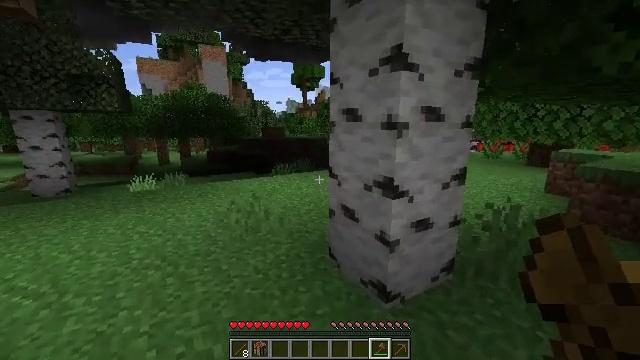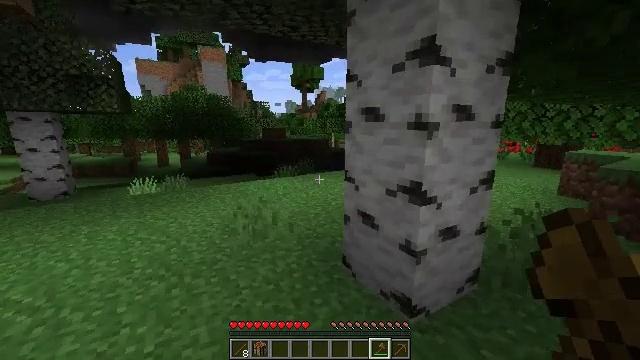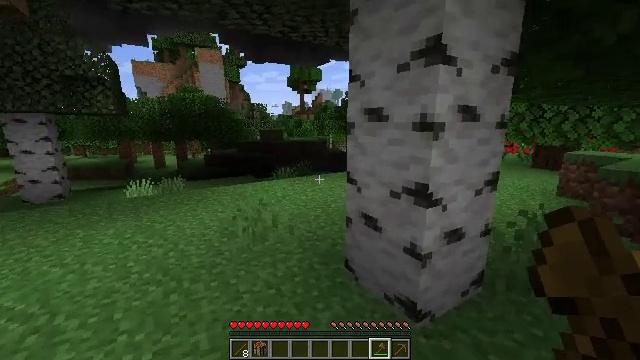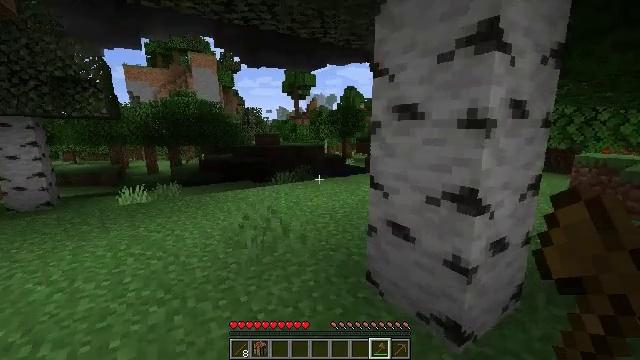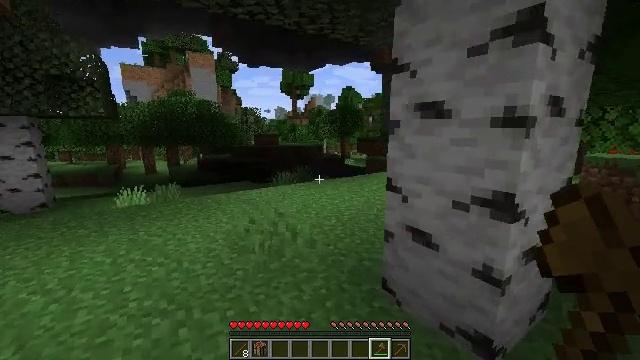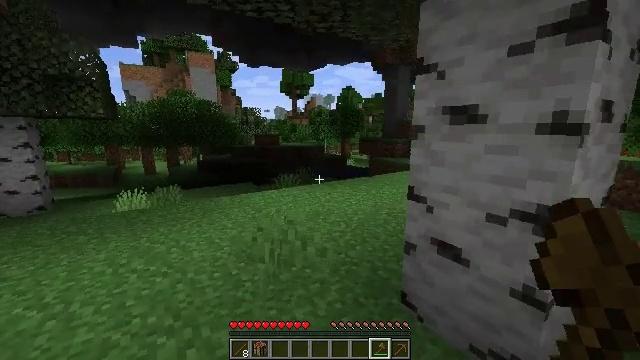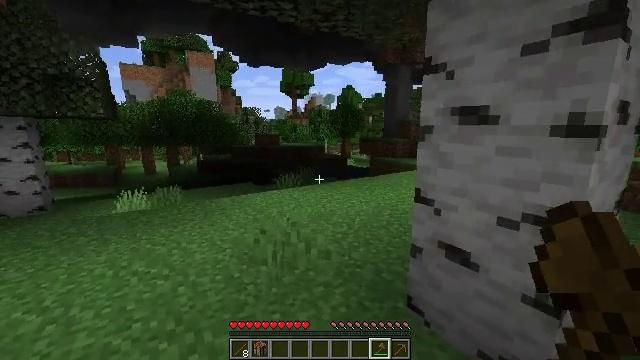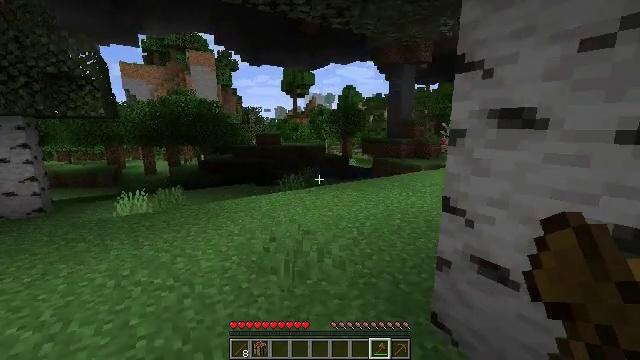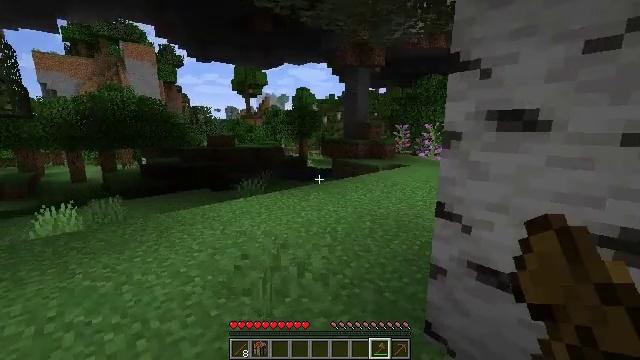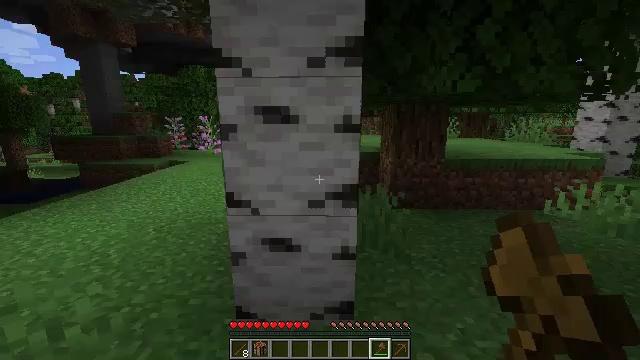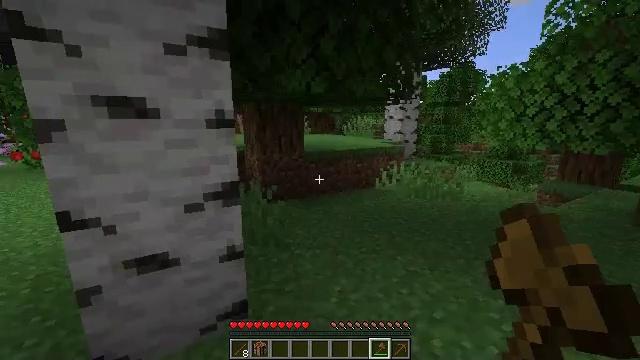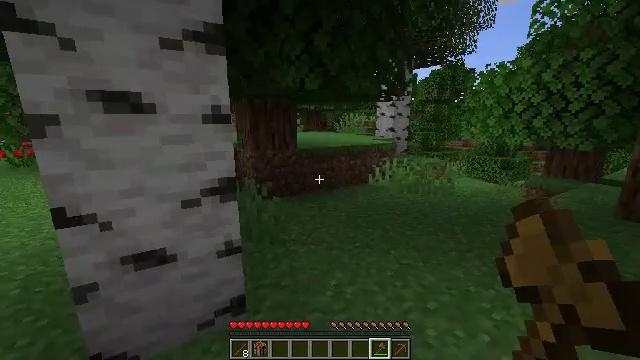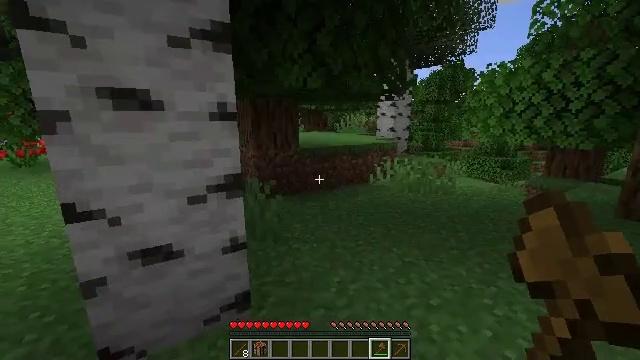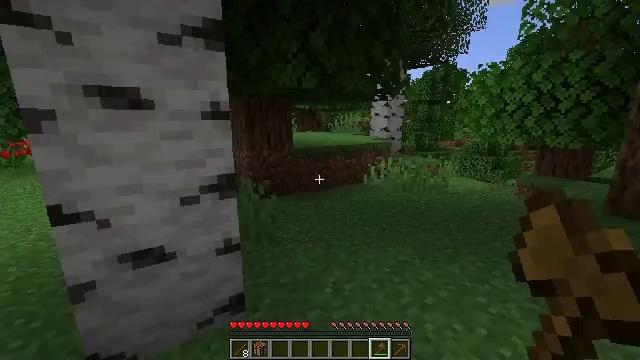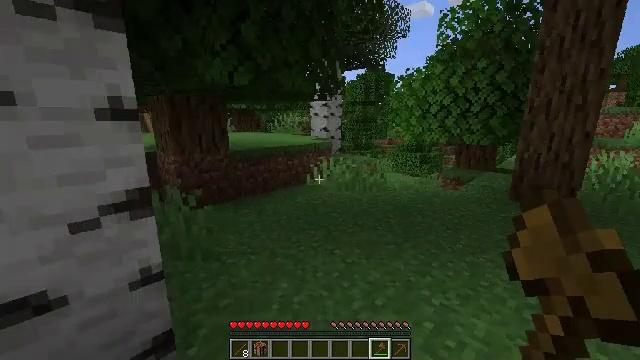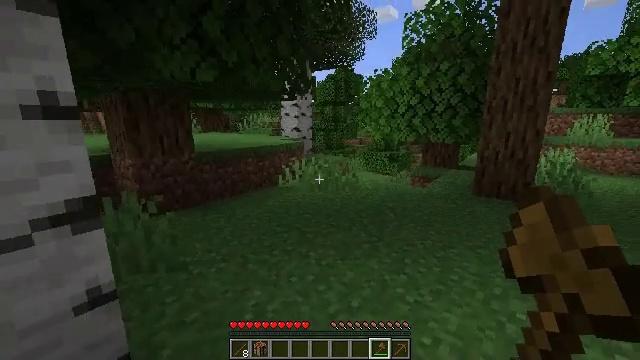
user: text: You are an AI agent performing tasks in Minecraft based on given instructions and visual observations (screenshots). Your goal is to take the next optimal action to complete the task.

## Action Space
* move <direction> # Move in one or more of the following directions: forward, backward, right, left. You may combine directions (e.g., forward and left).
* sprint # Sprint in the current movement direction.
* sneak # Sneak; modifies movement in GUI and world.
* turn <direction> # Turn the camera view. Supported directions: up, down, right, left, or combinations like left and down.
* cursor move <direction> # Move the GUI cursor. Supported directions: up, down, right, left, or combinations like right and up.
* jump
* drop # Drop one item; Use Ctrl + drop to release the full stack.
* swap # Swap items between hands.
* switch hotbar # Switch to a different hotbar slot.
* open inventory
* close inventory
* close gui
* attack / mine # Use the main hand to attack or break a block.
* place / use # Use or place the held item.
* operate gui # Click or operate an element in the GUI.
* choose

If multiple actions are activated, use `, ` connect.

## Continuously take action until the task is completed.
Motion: motion action
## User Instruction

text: Mine the lilac flower.
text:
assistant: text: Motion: move forward and move left
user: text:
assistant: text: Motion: move forward and move left
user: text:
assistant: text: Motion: move forward and move left, turn right
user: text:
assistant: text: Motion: move forward and move left
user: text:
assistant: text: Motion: move forward and move left
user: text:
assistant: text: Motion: move forward and move left
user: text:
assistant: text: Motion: move forward and move left
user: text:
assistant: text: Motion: move forward and move left, turn right
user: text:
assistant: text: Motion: turn right and down
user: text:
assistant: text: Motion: turn right
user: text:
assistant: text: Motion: turn right
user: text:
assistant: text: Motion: no_op
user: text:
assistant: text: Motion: move forward, turn right
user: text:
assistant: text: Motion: move forward, turn right
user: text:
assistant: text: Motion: move forward, turn right
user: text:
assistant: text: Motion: no_op
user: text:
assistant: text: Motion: no_op
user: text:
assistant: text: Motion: move forward
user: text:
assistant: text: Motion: move forward
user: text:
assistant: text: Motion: move forward
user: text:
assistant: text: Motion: move forward
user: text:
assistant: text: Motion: move forward
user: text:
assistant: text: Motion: move forward
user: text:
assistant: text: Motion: move forward, turn right
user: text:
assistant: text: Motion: move forward, turn right
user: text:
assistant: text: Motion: move forward
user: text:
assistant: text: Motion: move forward
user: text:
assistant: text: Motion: move forward
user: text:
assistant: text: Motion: move forward
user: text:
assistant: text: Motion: move forward